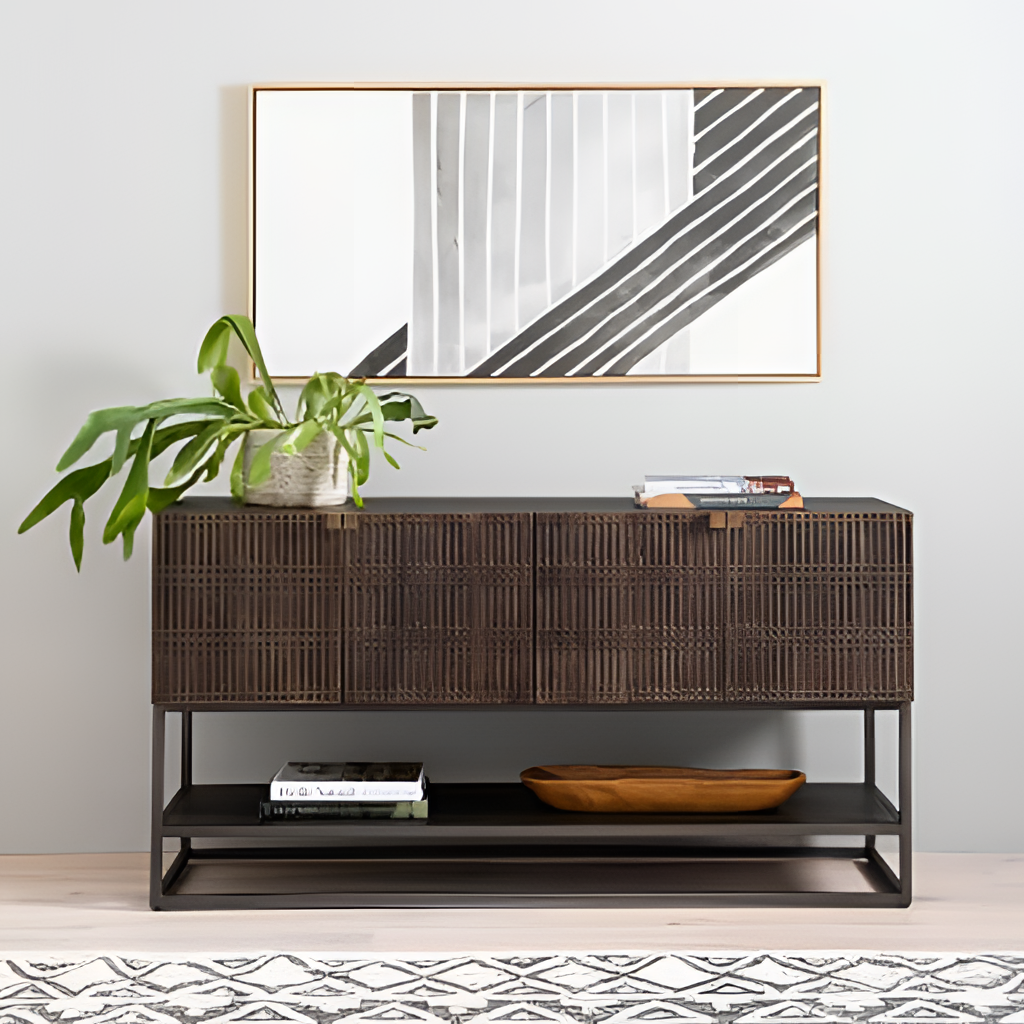
wood sideboard, living room, paint wallpaper, with solid pattern, beige wood flooring, with plank pattern, contemporary